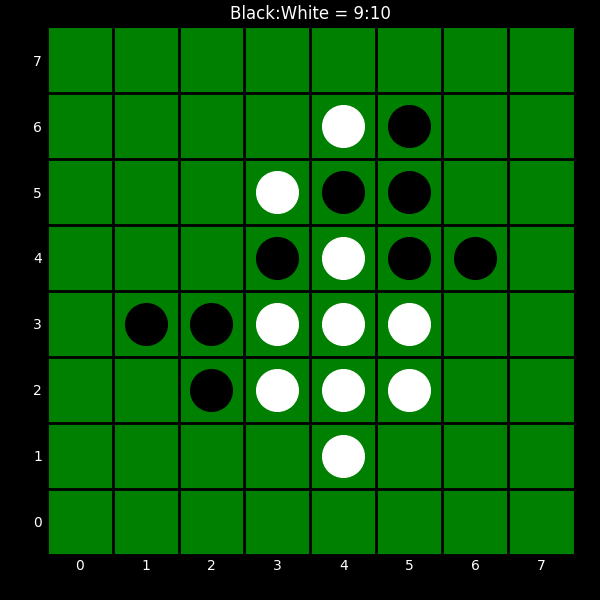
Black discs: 9
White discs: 10